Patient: sex F, age 76
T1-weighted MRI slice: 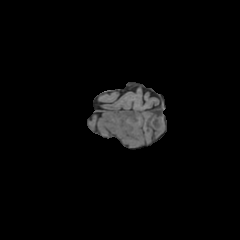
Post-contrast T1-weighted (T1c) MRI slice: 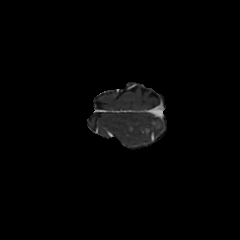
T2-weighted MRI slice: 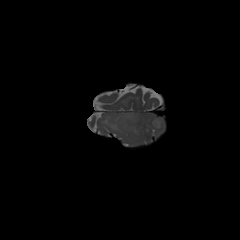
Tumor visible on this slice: yes
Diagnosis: Glioblastoma, IDH-wildtype
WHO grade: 4